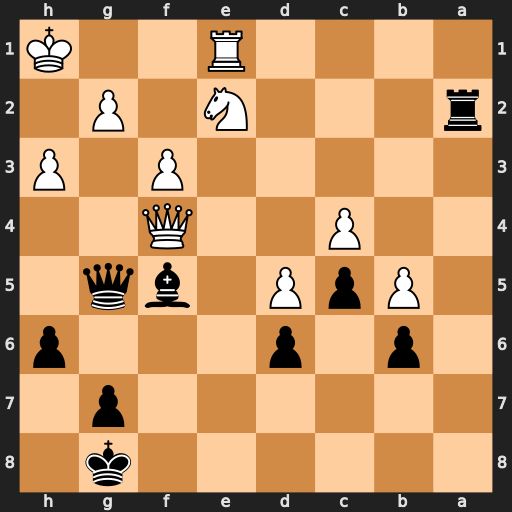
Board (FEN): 6k1/6p1/1p1p3p/1PpP1bq1/2P2Q2/5P1P/r3N1P1/4R2K
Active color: b
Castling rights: -
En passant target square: -
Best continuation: Rxe2 Rxe2 Qxf4